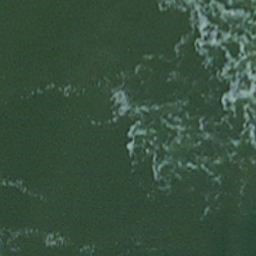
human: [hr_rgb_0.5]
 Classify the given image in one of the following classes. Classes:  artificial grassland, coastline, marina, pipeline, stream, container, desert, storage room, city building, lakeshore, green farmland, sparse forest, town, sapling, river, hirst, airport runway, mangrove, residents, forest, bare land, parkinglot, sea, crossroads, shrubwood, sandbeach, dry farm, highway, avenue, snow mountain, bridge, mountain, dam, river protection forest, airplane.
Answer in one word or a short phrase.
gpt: sea